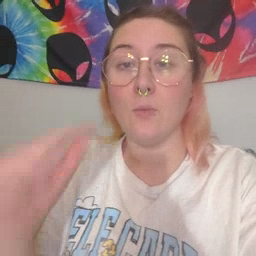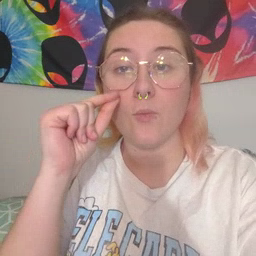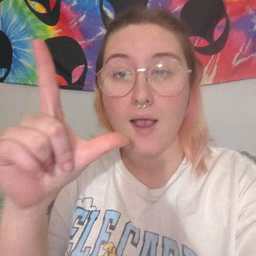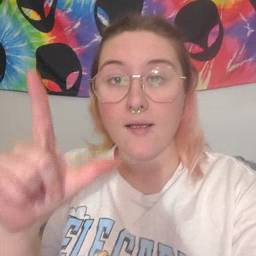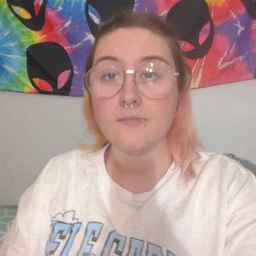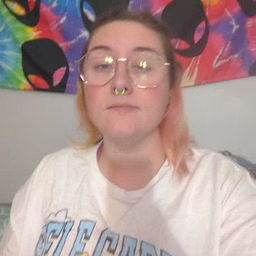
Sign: wake